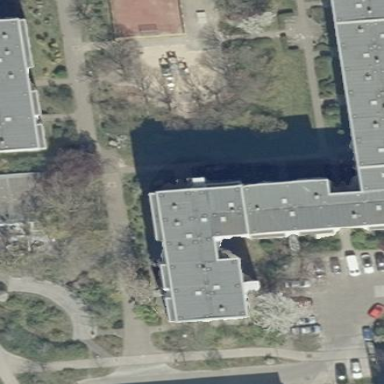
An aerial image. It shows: Flat-roofed apartment building.